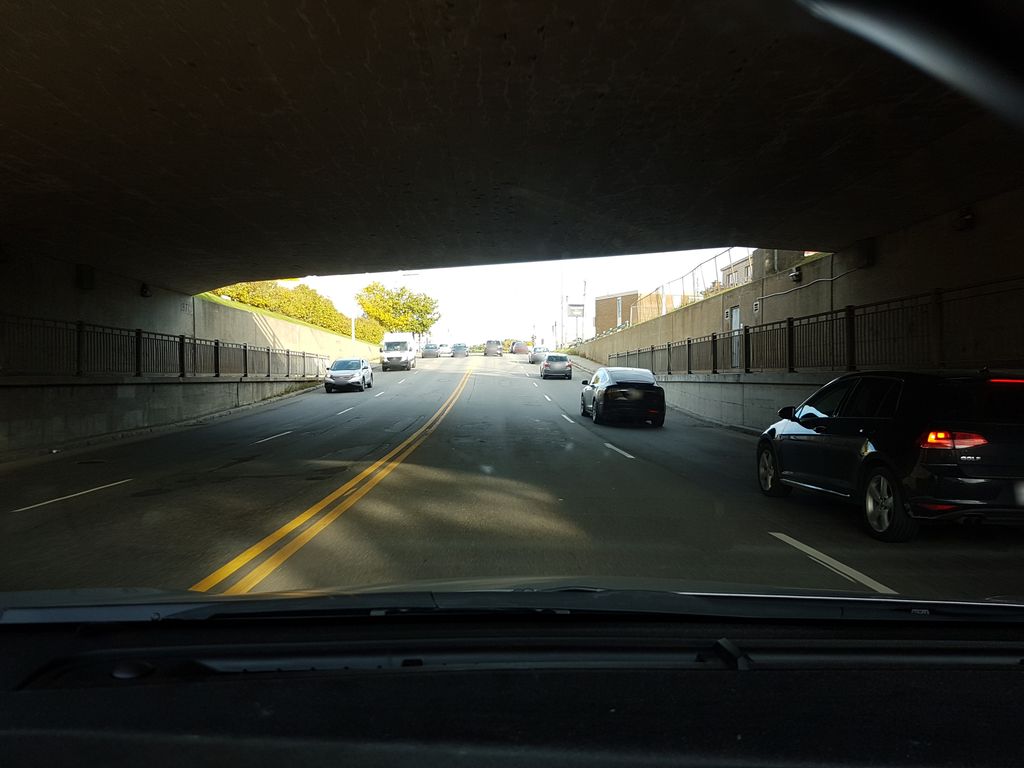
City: quebec_city